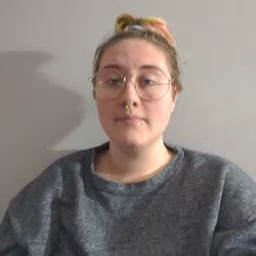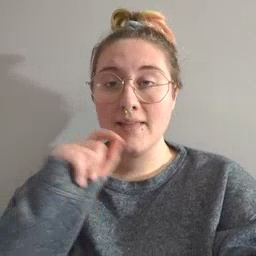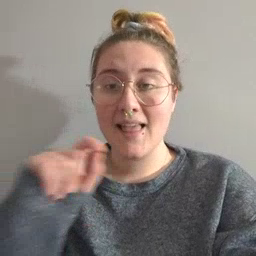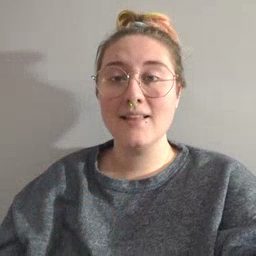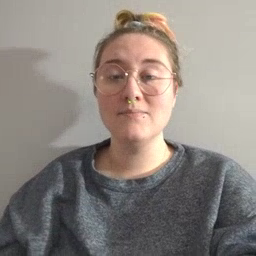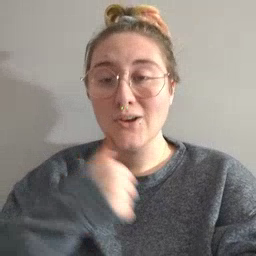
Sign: pen